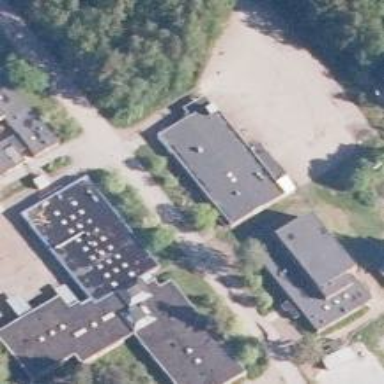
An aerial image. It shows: Building with flat roof made of black tar paper.